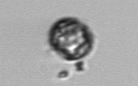
Label: Dinophyceae